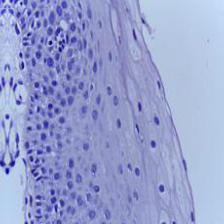
Diagnosis: Normal